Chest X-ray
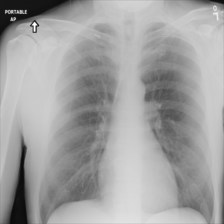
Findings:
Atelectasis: negative
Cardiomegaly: negative
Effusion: negative
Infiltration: negative
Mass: negative
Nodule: negative
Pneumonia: negative
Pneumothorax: negative
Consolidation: negative
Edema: negative
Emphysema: negative
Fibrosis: negative
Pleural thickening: negative
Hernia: negative